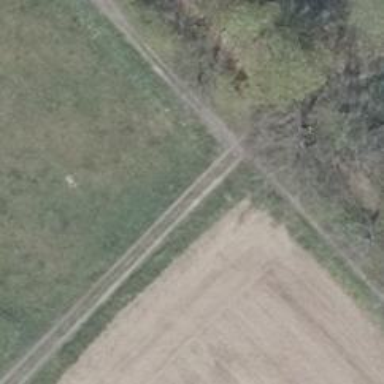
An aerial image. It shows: Dirt path.